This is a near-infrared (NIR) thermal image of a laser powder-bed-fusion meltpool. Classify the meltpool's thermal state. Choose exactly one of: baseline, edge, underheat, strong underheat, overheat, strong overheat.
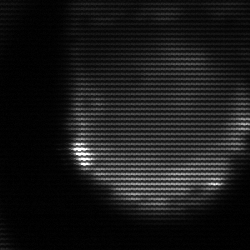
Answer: edge